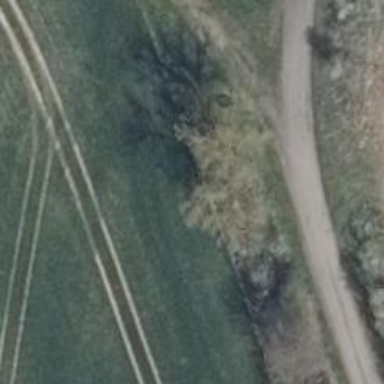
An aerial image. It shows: Row of trees in natural setting.